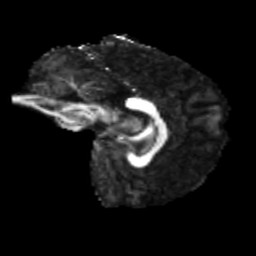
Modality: FA
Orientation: sagittal
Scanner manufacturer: siemens
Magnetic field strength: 3 T
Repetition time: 4 s
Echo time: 0.0594 s